八年级 · 组合几何学
如图, 已知 $\triangle A B C$ 是等边三角形, $D E \perp A B$ 于点 $E, D F \perp A C$ 于点 $F, B E=C F$,

(1) 求证: $\triangle B D E \underline{\underline{\simeq}}_{\triangle} C D F$;

(2) 求证: $A D$ 是 $B C$ 的垂直平分线.
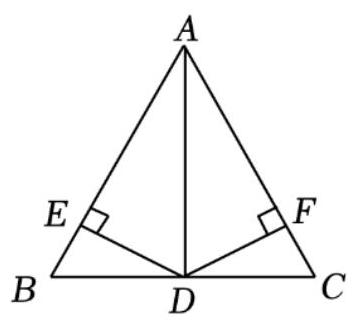
答案: (1) 证明: $\because \triangle A B C$ 是等边三角形
$\therefore \angle B=\angle C$

$\because D E \perp A B, D F \perp A C$,

$\therefore \angle B E D=\angle C F D=90^{\circ}$,

$\because B E=C F$,

$\therefore \triangle B D E \cong \triangle C D F(A S A)$.

(2) $\because \triangle B D E \cong{ }_{\triangle} C D F$,

$\therefore D B=D C$,

$\because \triangle A B C$ 是等边三角形,

$\therefore A D \perp B C$,

$\therefore A D$ 是 $B C$ 的垂直平分线.